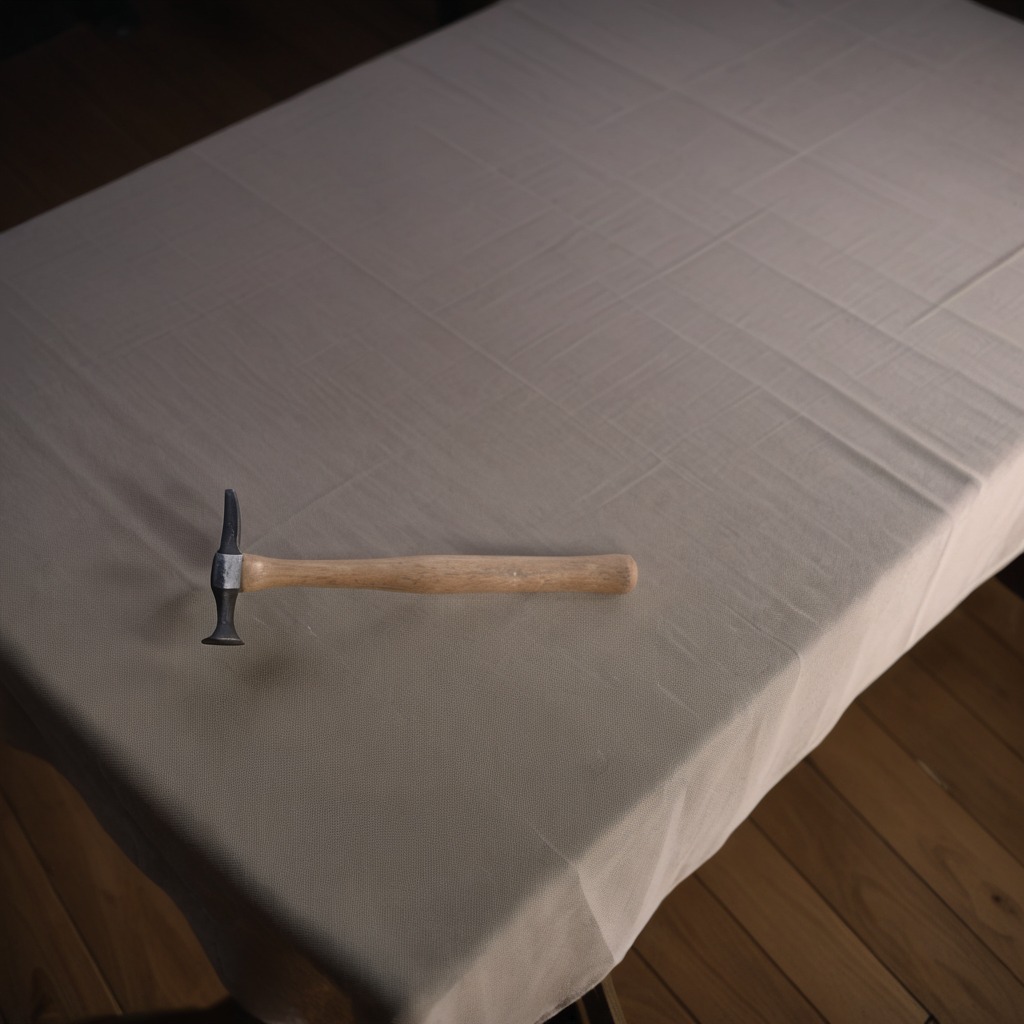
A hammer lying on the wooden table.